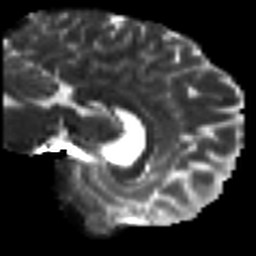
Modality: T2w
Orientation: sagittal
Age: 30
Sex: male
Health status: ill
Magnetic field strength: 3 T
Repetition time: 8.4 s
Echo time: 0.0926 s